Field crop: maize
Growth stage: 1
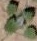
Species: chenopodium